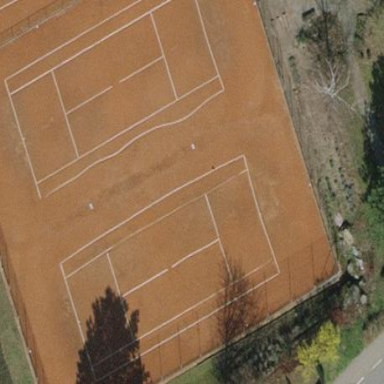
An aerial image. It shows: Tennis court on the leisure land pitch.